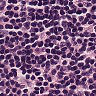
Metastatic tissue present: no